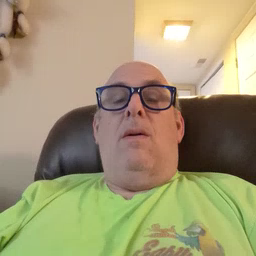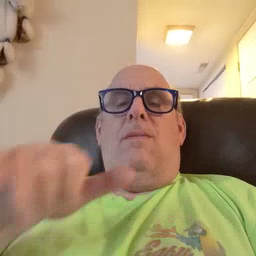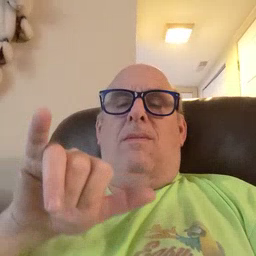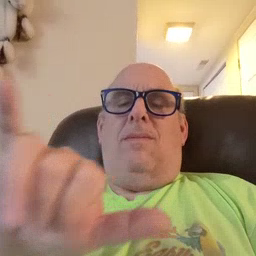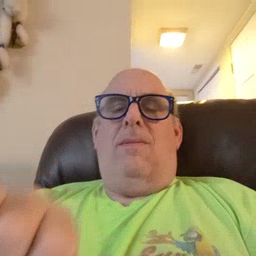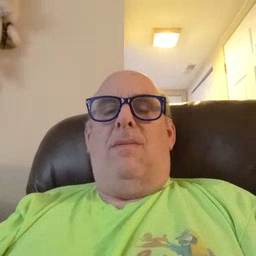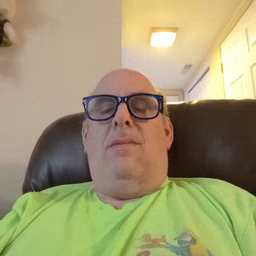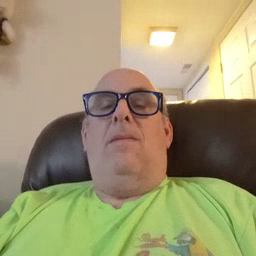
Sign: stay